Question: Here is my question:
This is a table named HB06,the data type of "WRTime" is datatime.I want to convert all WRTime to int. For example '2012-11-09 10:52:38.000' will be converted to '20121109105238'.

Thank you!
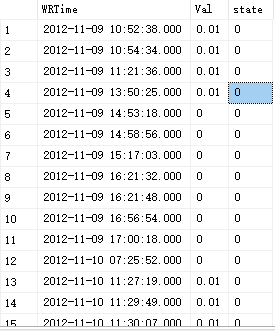
Answer: '''
select
cast(replace(replace(replace(convert(varchar(19), WRTime, 121),':',''),'-',''),' ','') as bigint)
FROM HB06
'''